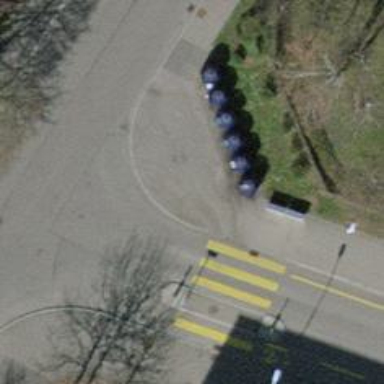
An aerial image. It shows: Recycling container for scrap metal. It is designated as recycling amenity.